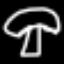
Label: mushroom